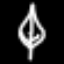
Label: leaf